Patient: sex F, age 86
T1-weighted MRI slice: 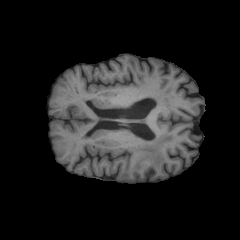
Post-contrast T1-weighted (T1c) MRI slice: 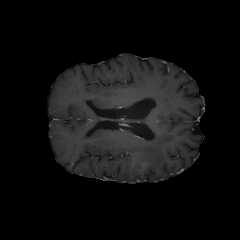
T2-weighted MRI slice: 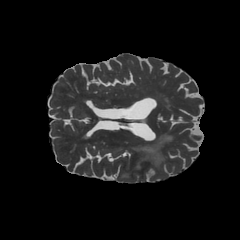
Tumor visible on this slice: yes
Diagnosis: Glioblastoma, IDH-wildtype
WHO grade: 4